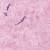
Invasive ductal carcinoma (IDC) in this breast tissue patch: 0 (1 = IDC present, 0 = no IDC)